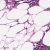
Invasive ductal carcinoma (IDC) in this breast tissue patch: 1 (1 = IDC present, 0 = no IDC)